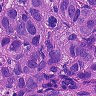
Metastatic tissue present: yes